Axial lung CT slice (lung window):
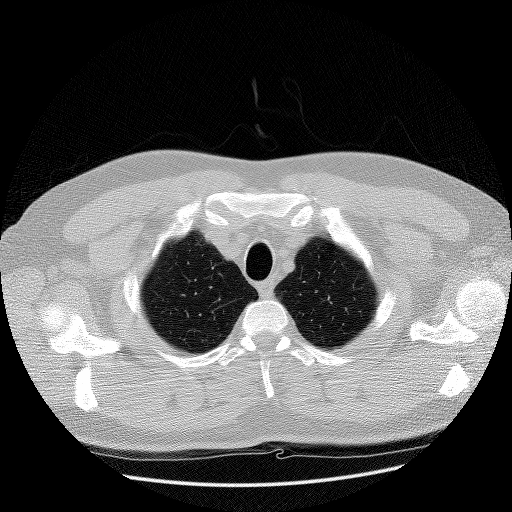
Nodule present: no